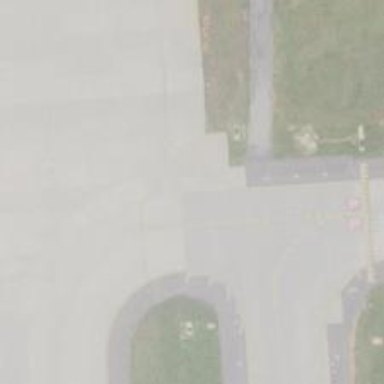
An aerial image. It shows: View of taxiway at the airport.